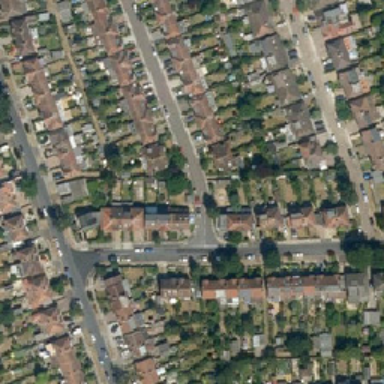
There are two intersections in the center of the red residential area .